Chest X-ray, PA view. Patient: 68 years old, sex F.
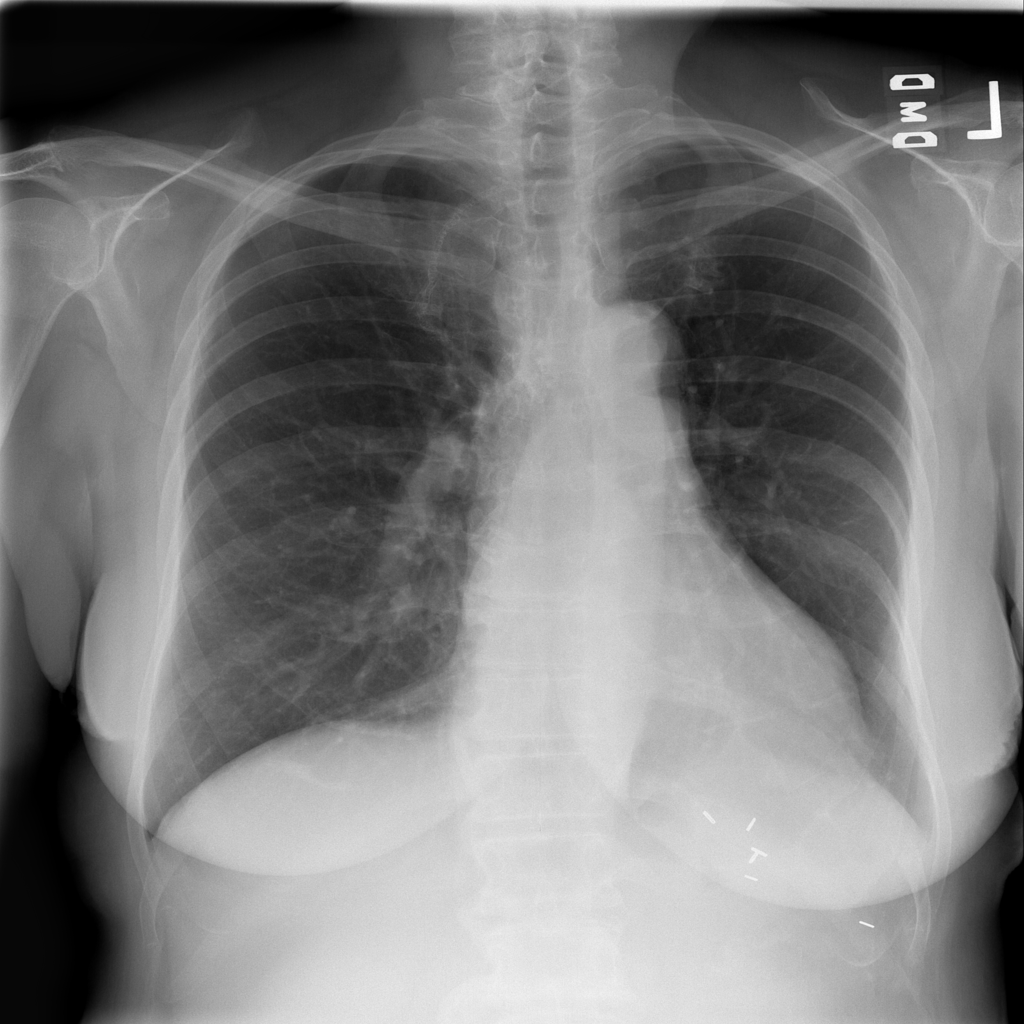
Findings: No Finding